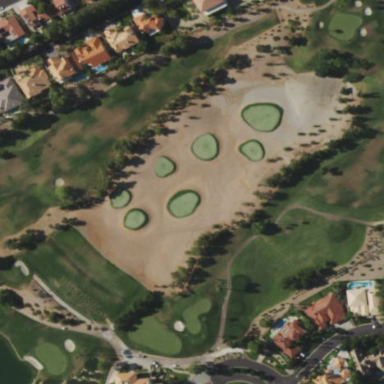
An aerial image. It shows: Driving range for golf practice.